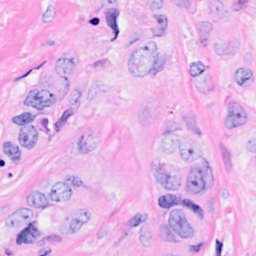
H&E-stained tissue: Breast